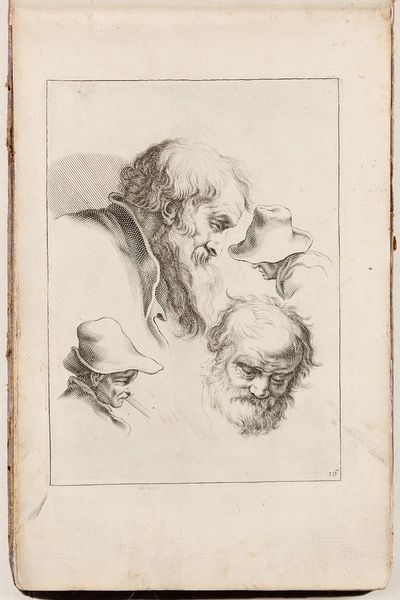
Titel: Kopfstudien, Blatt 16 aus der Folge 'Fondamenten der Teecken-Konst aerdigh geinverteert door Abraham Bloemaert'
Künstler: Abraham Bloemaert
Standort: Hamburg
Institution: Museum für Kunst und Gewerbe Hamburg
Schlagwörter: akt, kopf, mann, hut, gesicht, figur, papier, grafik, graphik, fotografie, photographie, druckgraphik, druckgrafik, stich, kopfstudie, kupferstich, teile, anatomiestudie, gerippt, figurenstudie, zeichenkunst, reproduktionen, druckerzeugnisse, körper, körperteile, körpers, ornamentstich, vorlageblätter